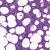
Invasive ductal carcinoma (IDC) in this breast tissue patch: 1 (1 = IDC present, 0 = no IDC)